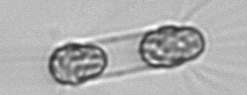
Label: Corethron_hystrix